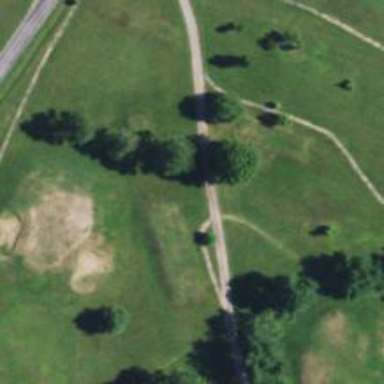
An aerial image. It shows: Golf cartpath that is also road path.